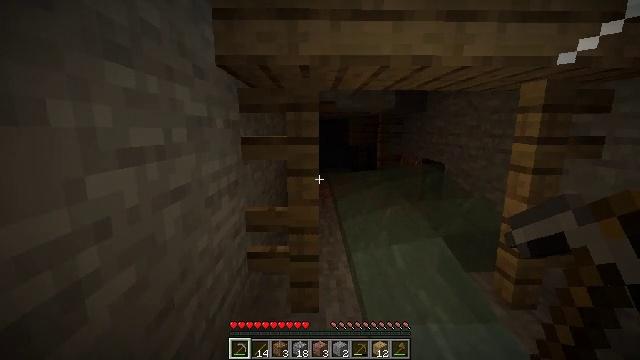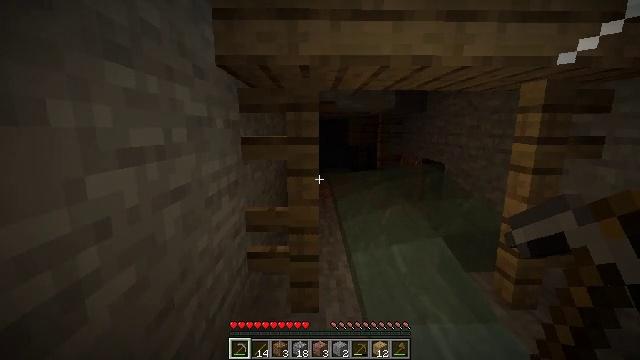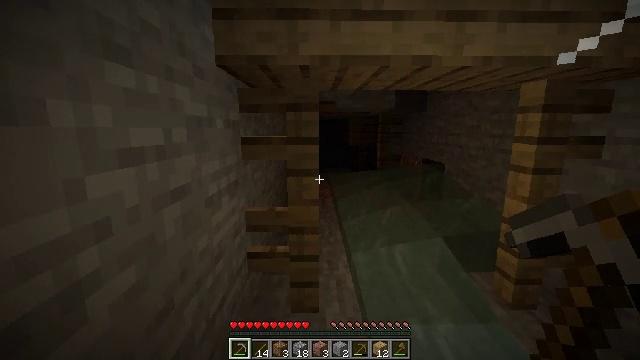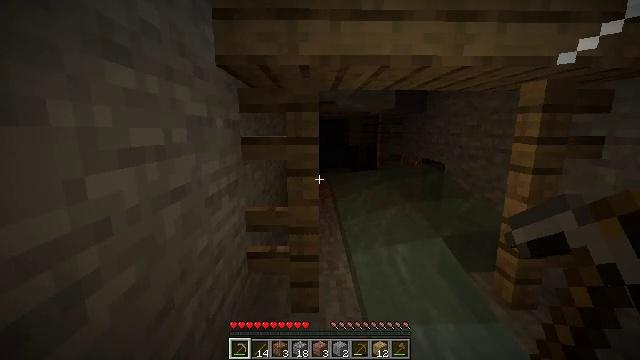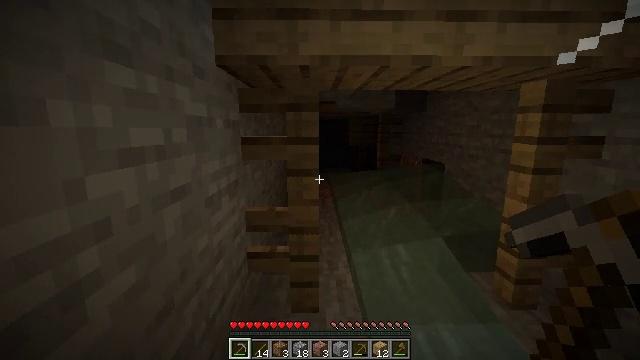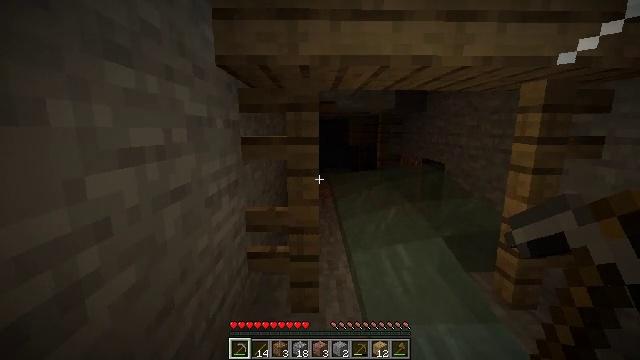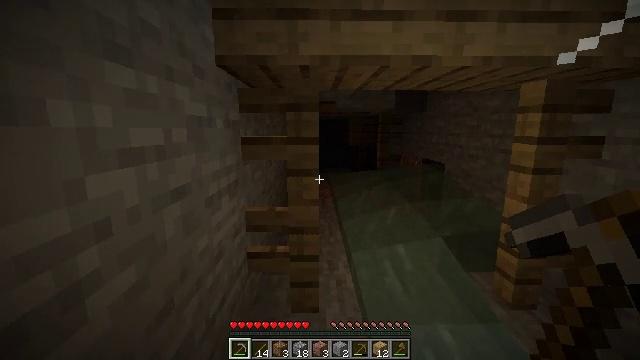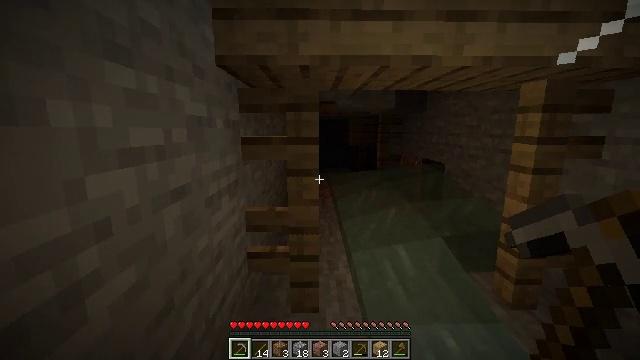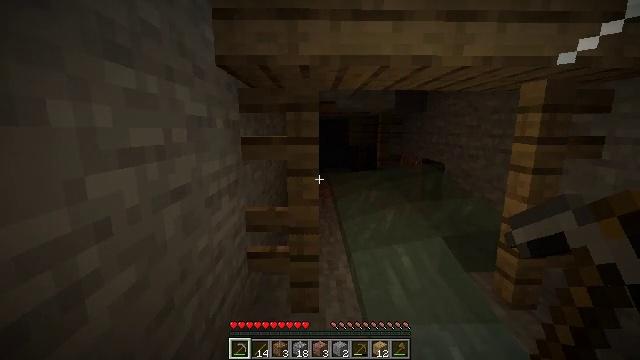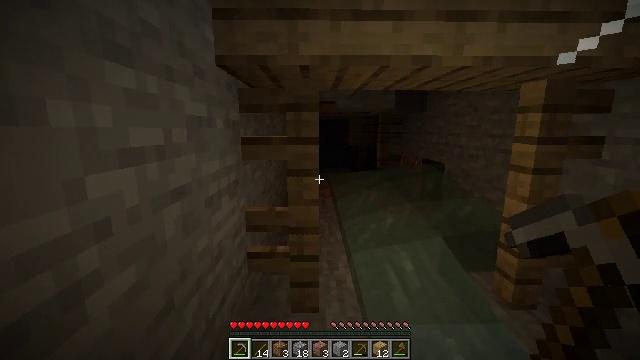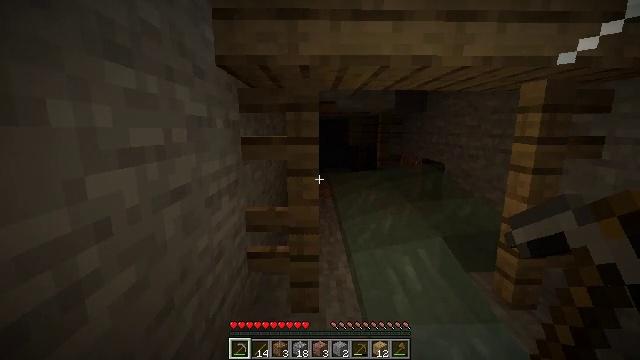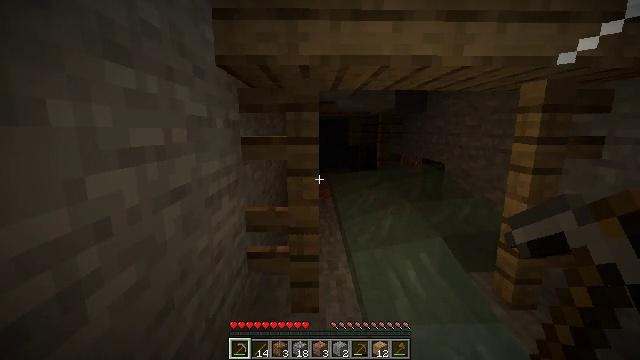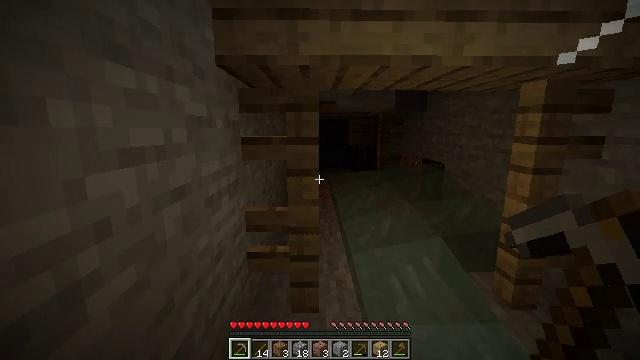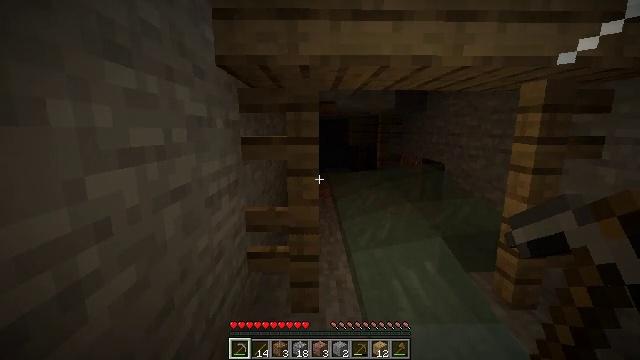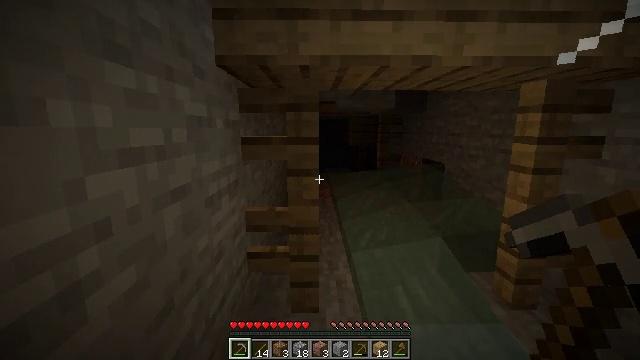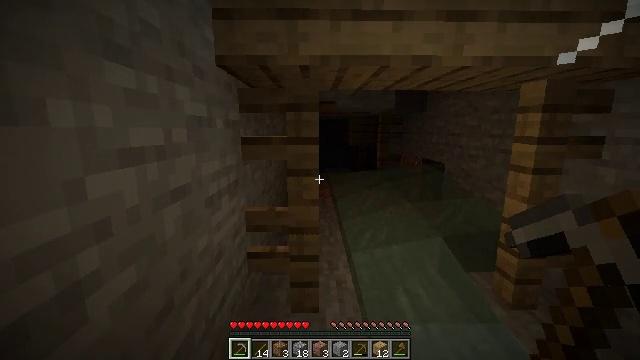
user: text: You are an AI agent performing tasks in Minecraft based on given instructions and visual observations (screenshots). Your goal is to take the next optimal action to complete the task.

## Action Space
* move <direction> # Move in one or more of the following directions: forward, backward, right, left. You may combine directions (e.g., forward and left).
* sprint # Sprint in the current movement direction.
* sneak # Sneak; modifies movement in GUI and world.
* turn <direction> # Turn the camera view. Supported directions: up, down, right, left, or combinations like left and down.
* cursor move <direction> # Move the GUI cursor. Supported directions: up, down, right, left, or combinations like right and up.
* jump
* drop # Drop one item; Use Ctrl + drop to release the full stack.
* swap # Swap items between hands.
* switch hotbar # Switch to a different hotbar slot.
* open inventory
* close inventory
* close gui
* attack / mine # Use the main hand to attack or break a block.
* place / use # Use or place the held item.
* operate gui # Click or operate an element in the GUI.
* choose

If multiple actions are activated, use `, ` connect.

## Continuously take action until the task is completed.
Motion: motion action
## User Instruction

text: Retrieve oak planks from the wooden block.
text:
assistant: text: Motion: no_op
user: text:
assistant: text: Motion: no_op
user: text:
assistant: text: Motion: no_op
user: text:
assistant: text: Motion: no_op
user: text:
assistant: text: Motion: no_op
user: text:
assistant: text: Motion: no_op
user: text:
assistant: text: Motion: no_op
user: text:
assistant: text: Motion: no_op
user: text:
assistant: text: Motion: no_op
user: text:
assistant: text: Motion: no_op
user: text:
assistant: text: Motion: no_op
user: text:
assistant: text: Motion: no_op
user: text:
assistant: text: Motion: no_op
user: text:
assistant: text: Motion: no_op
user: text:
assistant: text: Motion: no_op
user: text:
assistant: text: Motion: no_op
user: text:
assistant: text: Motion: no_op
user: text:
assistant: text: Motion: no_op
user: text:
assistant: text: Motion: no_op
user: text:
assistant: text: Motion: no_op
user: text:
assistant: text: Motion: no_op
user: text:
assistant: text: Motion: no_op
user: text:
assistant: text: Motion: no_op
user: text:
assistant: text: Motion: no_op
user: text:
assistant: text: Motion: no_op
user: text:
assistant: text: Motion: no_op
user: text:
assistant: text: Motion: no_op
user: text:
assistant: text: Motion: no_op
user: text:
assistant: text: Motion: no_op
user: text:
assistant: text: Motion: no_op